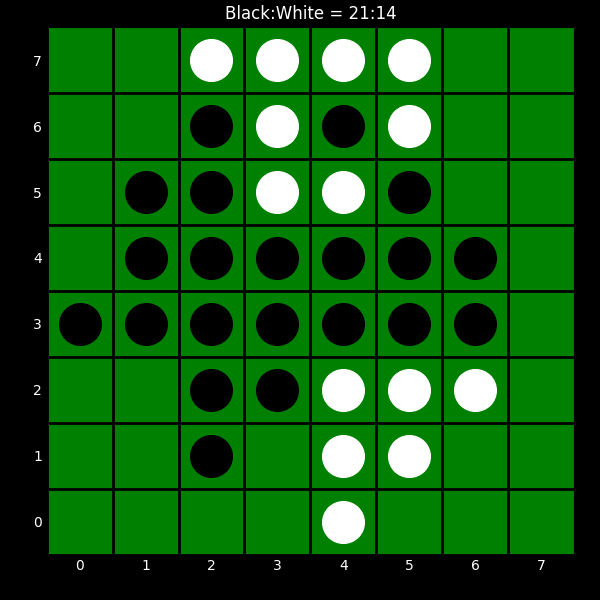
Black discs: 21
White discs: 14